Question: I have been playing around with a web server and calling a Python routine using the CGI module. That was challenging but it works fine :)
My problem is after the Python script execution, I want to introduce a routine in my script to redirect again to my home page.
I have seen in this forum questions like this one and the answer in most cases is: use the command line 'print("Location:http://your_page")', but I have already trie it and does not work in my case.
In the next paragraph I will try to explain my whole "mini project" and then I let you see my code.
Remote control of wireless home system through internet. Language Python and PHP, also Linux knowledge O.S.
- The purpose of this project is clicking a button on a web page (internet connection) turn on and off a LED. The LED is in a wireless module somewhere at home.- Setting an Apache2 web server running on BeagleBone Black (Debian O.S.). Beagle Bone Black is connected via UTP cable to LAN.- Programming a ESP32 module as TCP server and also connected to Wi-Fi (LAN).- Programmed Python script as CGI module to execute a TCP client connection with ESP32 module and commanding turn of and then turn off a LED. The script is executed when a button is clicked in the web page.- Setting a port forward on Modem/Router to allow access from internet to the Web Server.
index.html (Home page)
'''
<!DOCTYPE html>
<html>
<head>
<title>Web Server MReyesP!</title>
<style>
.button {
padding: 15px 25px;
font-size: 24px;
text-align: center;
cursor: pointer;
outline: none;
color: #fff;
background-color: #4CAF50;
border: none;
border-radius: 15px;
box-shadow: 0 9px #999;
}
.button:hover {background-color: #3e8e41}
.button:active {
background-color: #3e8e41;
box-shadow: 0 5px #666;
transform: translateY(4px);
}
</style>
</head>
<body>
<h1>Success! The Web Server is working :)</h1>
<h2>Click the Button to run - "LED On/Off program"</h2>
<input class=button onClick="location.href='http://my_web_page.net/cgi-bin/TCPC$
</body>
</html>
'''
This is my resulting home page.
<URL>
python_script.py
'''
#!/usr/bin/python3
import socket
import time
import cgitb
cgitb.enable()
print("Content-type: text/html
")
print("<html>
<body>")
print("<div style="with:100%; font-size: 40px; font-weight bold; text-align: c$
print("The LED was turned On and after 2 seconds was turned Off")
client=socket.socket(socket.AF_INET,socket.SOCK_STREAM)
ip="192.168.2.112"
port=1234
address=(ip,port)
client.connect(address)
data = 'led_on'
client.sendall(data.encode('utf-8'))
time.sleep(2)
data = 'led_off'
client.sendall(data.encode('utf-8'))
client.close()
print("Location: http://my_web_page.net/
")
print("</div>
</body>
</html>")
'''
As result my Python script executes the routine but does not redirect back to my home page. You can see by yourself the result in the next image. This web page stays forever.

Do you have any ideas? What do I have to insert in my Python code to come back to my home page?
Thanks guys, I really appreciate your time and help.
Note: I am using Python 3.
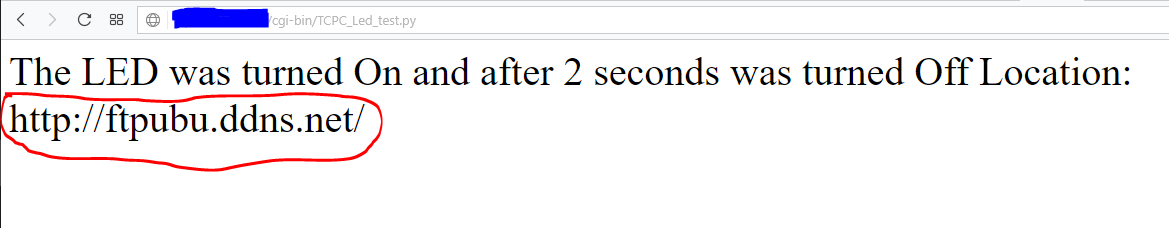
Answer: If you want to print your own output redirect, you'll need to emit a snippet of simple javascript in your response to do the redirect.
If you don't need output from your CGI at all, you need to print the Location: header before you print the double
that terminates the headers. You also need to add the "pseudo" header Status: to set a 301 or 302 response code.